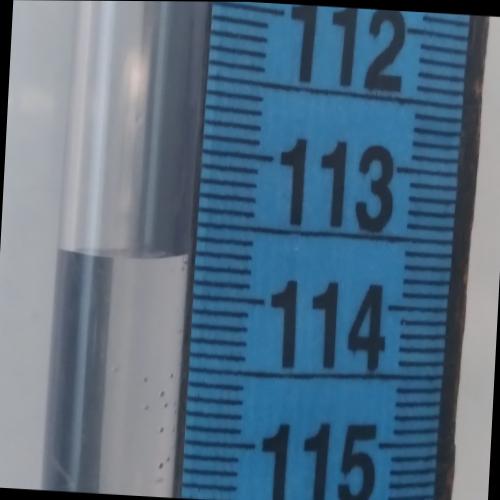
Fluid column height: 113.7 cm